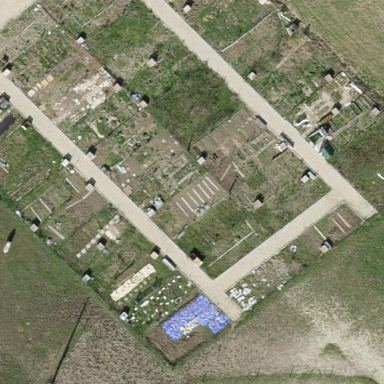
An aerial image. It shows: Community garden providing leisure land.